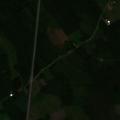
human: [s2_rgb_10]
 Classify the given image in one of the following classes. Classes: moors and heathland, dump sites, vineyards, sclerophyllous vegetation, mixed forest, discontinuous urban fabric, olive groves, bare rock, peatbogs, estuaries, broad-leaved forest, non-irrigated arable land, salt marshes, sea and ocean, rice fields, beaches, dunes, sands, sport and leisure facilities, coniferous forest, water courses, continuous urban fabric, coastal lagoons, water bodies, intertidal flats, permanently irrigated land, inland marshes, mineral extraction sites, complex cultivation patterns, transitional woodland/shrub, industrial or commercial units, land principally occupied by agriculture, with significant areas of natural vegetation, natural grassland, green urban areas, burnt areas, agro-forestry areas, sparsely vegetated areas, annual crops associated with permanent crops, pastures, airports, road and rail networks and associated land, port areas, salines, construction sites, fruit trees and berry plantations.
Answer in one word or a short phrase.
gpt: broad-leaved forest, mixed forest, transitional woodland/shrub